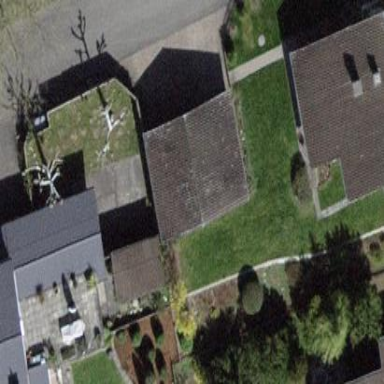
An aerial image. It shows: Building with tile roof.